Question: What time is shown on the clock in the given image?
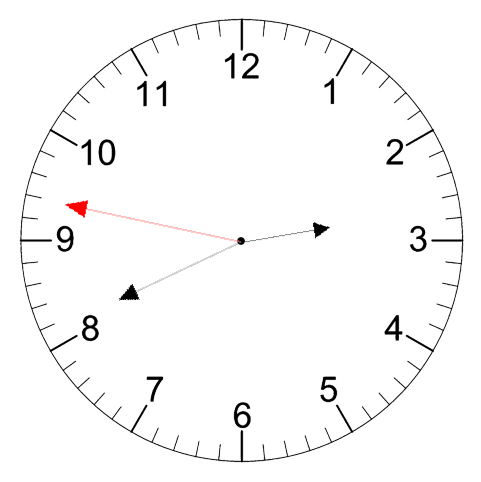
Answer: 02:40:47